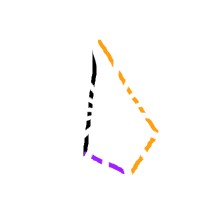
Shape: kite